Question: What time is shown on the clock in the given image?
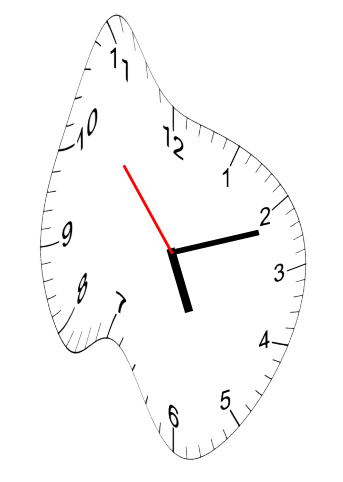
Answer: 05:11:53